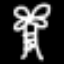
Label: palm tree